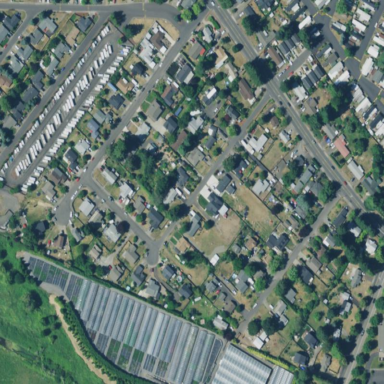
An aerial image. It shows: Residential area in rural setting.